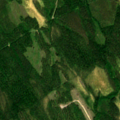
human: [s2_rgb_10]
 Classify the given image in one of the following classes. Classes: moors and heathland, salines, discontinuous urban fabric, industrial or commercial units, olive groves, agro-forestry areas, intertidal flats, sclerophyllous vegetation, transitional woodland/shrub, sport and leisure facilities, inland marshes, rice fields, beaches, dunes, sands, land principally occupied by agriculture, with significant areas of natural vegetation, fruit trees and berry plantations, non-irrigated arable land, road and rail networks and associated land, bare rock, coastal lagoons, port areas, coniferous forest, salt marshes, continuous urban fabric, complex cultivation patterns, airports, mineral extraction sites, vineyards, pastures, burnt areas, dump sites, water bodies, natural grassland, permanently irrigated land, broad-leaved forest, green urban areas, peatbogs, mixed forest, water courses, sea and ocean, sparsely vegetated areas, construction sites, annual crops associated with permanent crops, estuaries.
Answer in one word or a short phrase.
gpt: coniferous forest, mixed forest